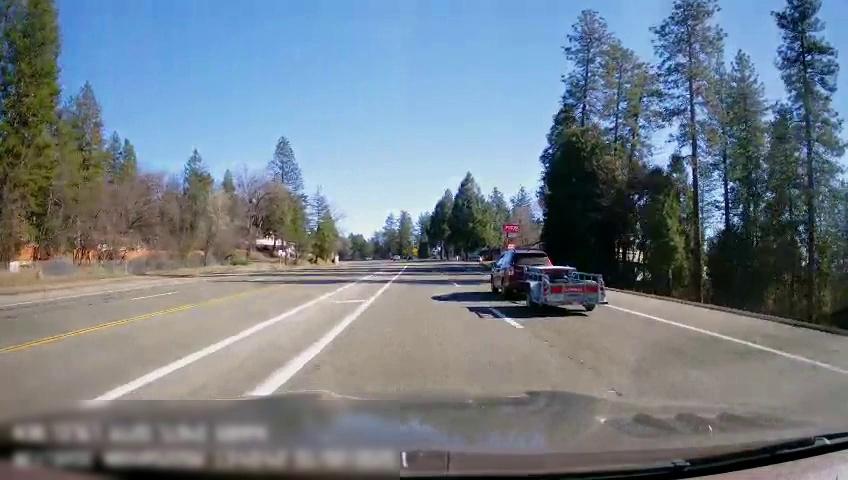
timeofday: Day
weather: Sunny
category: Drivable Space
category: Vehicles | SUV
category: Vehicles | Other LV
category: Lanes | Opposite Lane
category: Lanes | Opposite Lane
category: Lanes | Current Lane
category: Lanes | Alternate Lane
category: Lanes | Opposite Lane
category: Lanes | Opposite Lane
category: Lanes | Current Lane
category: Lanes | Alternate Lane